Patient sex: M
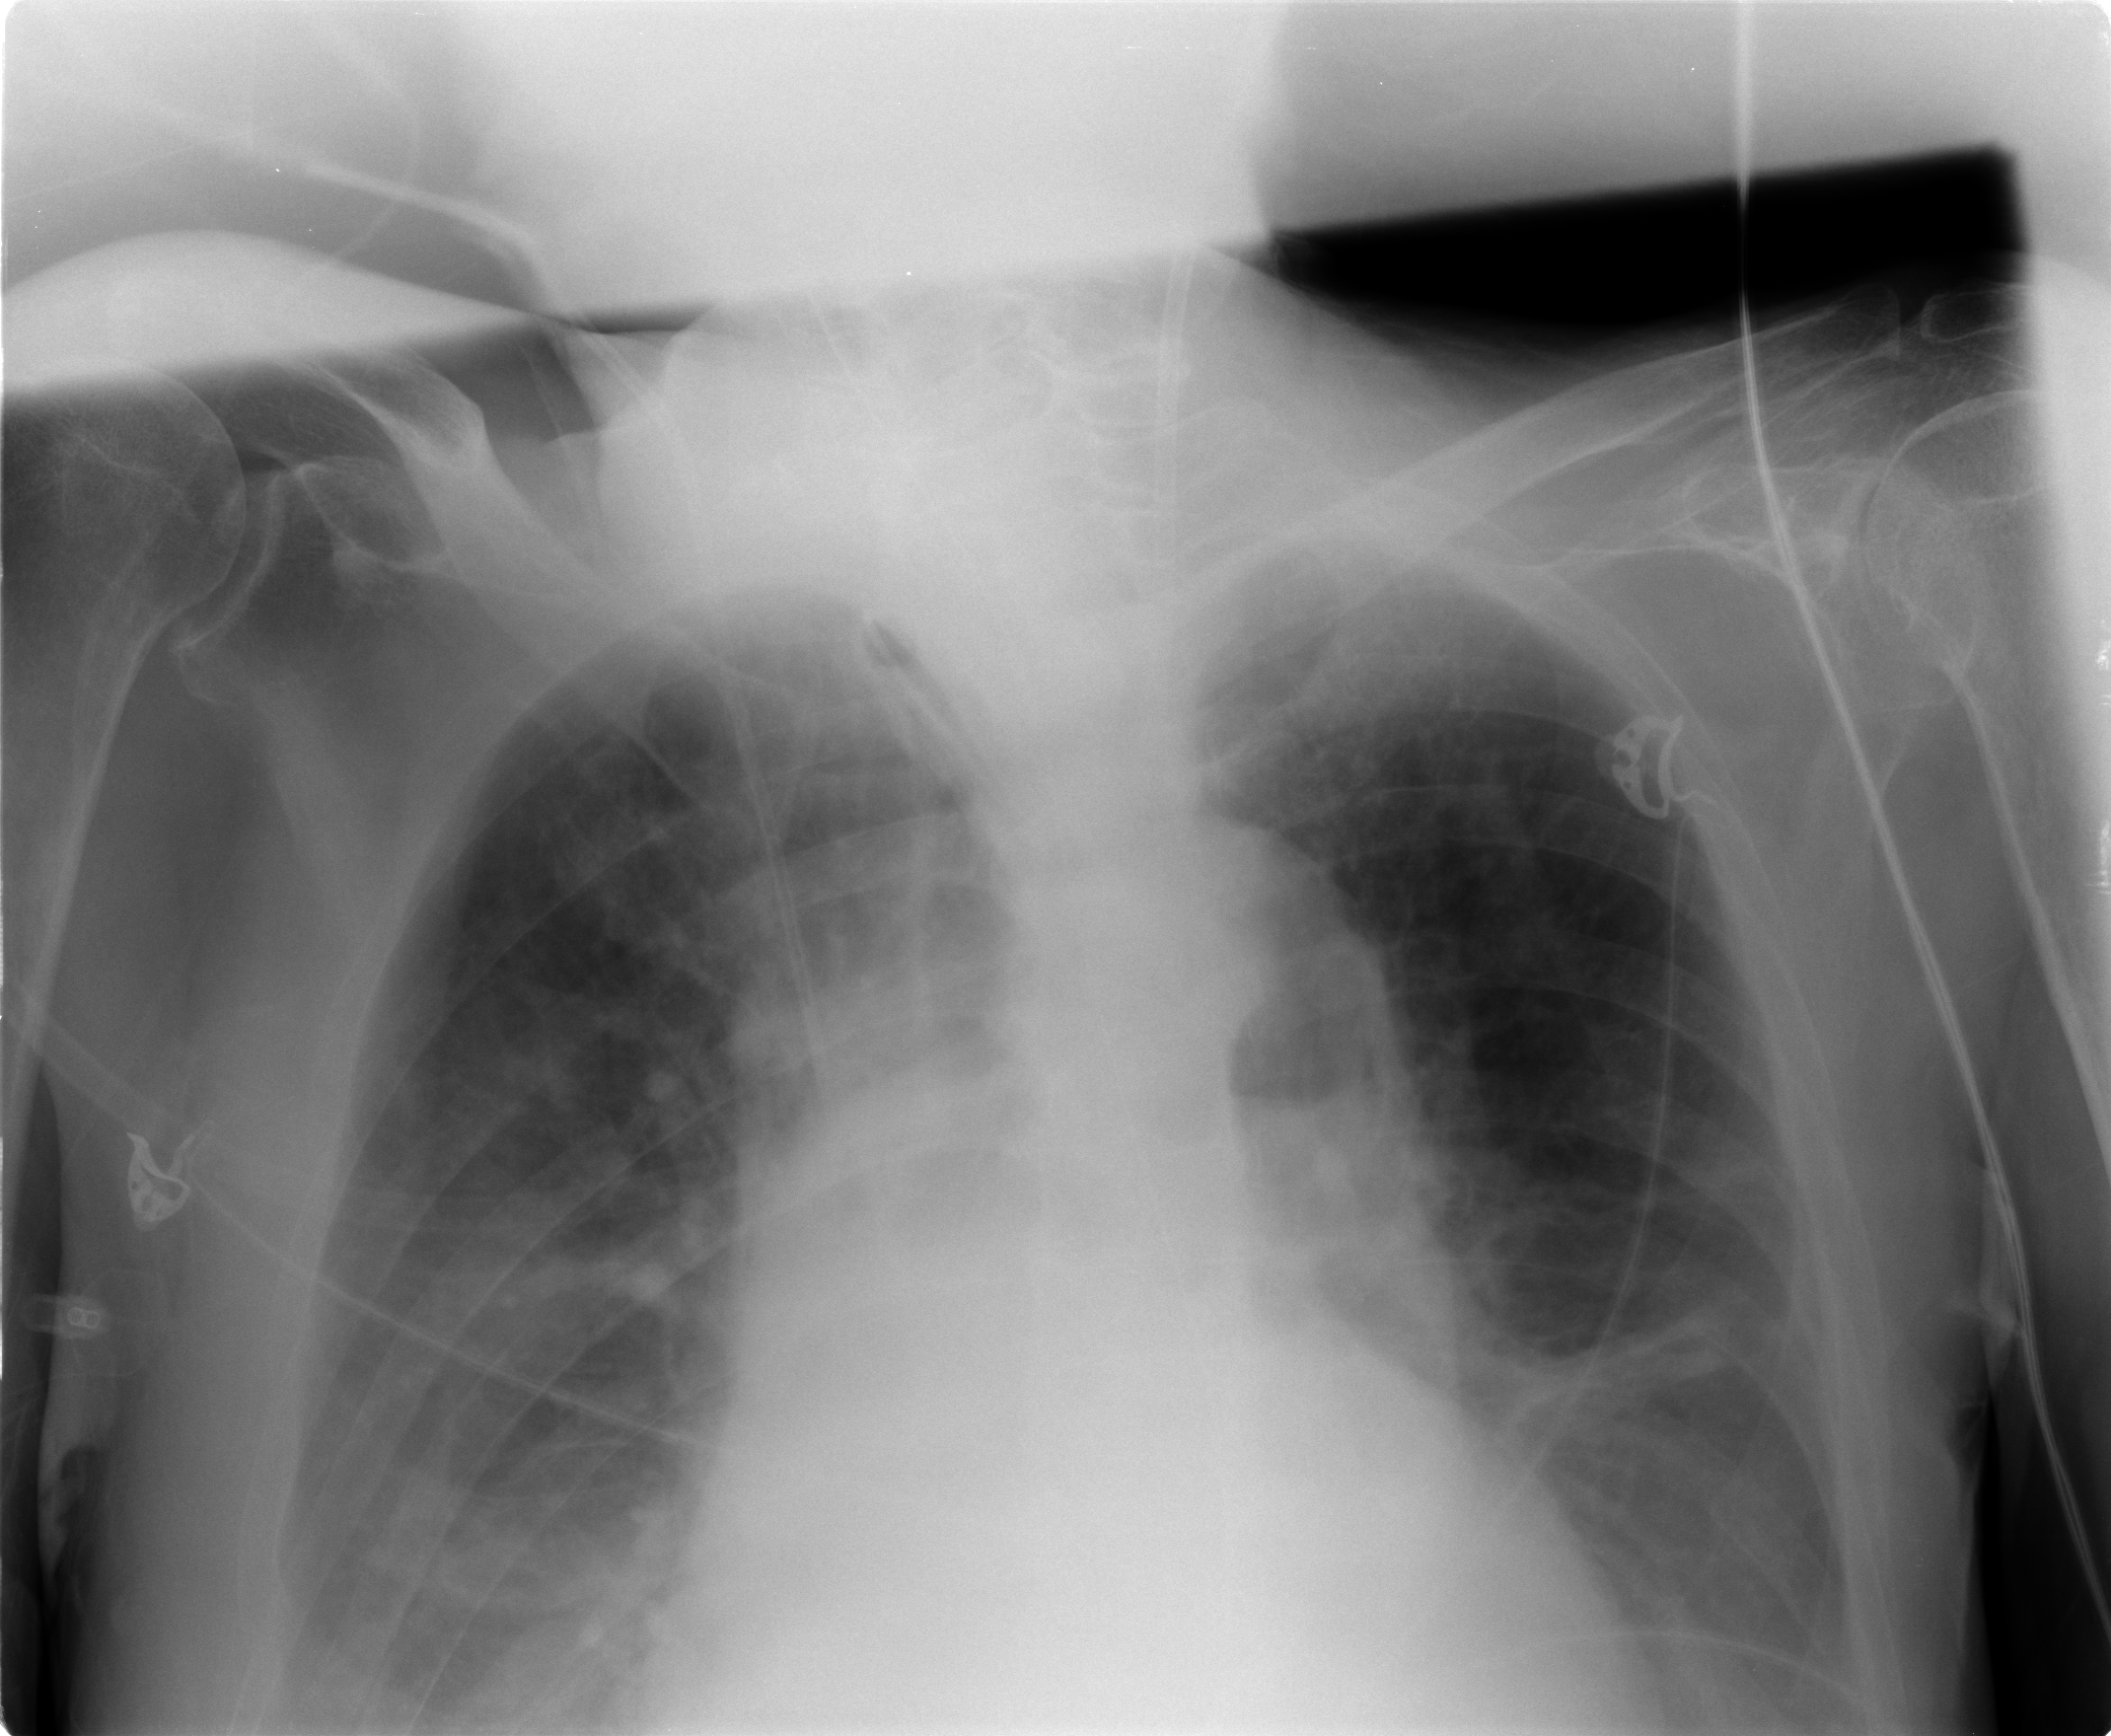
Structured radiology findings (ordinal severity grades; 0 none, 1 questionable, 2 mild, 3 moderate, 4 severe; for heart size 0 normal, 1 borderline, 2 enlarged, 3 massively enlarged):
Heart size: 2
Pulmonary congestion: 2
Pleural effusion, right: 2
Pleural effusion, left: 2
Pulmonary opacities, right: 0
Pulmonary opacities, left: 0
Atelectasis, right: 2
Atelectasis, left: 2